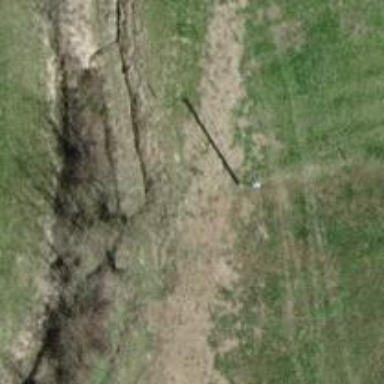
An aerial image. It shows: Power pole.